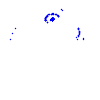
Particle: proton